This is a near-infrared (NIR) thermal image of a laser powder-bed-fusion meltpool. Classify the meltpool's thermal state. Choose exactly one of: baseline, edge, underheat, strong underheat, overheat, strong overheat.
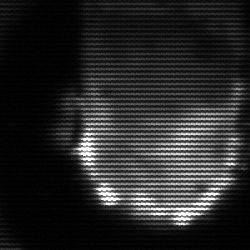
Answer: baseline